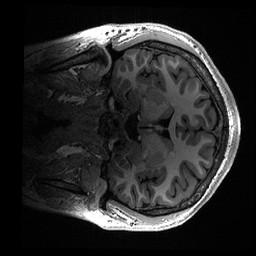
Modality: T1w
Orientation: coronal
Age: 18
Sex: male
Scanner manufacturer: ge
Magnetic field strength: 3 T
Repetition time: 0.006952 s
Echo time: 0.00292 s